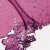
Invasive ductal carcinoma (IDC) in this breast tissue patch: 0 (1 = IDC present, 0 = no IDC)